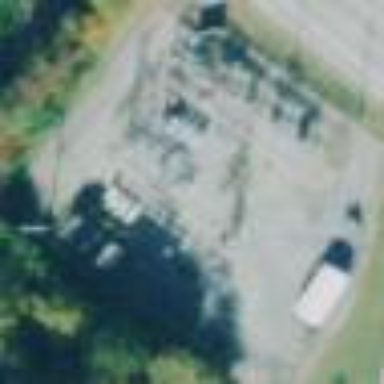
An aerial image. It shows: Distribution level power substation surrounded by fence.